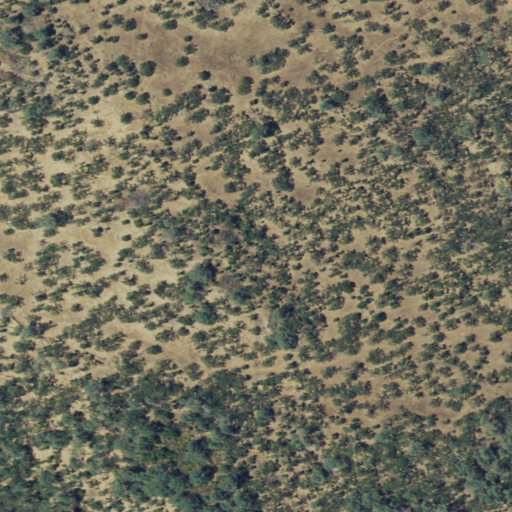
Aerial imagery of ridge(s) in California named Gopher Ridge containing mixed forest, shrub, deciduous forest, grassland, and evergreen forest